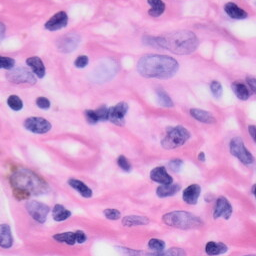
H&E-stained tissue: Skin